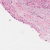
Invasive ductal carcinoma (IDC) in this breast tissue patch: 0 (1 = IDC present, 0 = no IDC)